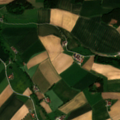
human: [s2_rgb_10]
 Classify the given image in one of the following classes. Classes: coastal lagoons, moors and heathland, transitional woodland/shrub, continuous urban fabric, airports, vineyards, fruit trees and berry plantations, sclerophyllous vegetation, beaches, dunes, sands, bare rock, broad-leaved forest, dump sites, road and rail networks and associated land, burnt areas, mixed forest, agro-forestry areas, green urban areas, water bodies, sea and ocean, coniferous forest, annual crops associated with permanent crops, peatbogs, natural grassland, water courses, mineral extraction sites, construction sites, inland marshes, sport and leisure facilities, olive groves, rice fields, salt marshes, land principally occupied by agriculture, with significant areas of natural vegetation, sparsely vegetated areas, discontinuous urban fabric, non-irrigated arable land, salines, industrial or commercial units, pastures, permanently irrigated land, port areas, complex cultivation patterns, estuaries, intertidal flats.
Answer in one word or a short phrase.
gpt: non-irrigated arable land, complex cultivation patterns, land principally occupied by agriculture, with significant areas of natural vegetation